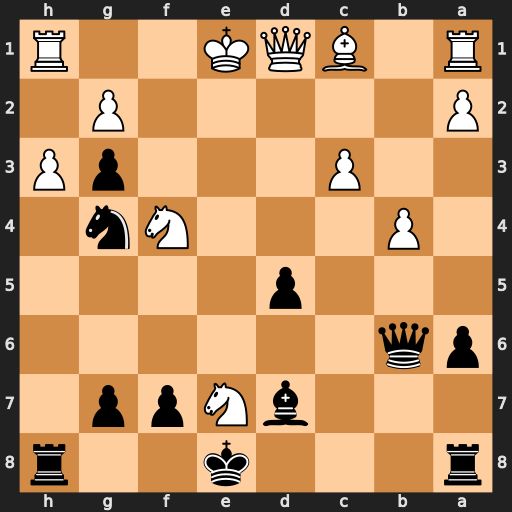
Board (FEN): r3k2r/3bNpp1/pq6/3p4/1P3Nn1/2P3pP/P5P1/R1BQK2R
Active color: b
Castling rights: KQkq
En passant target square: -
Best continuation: Qf2#